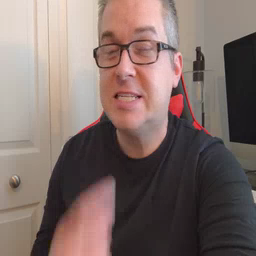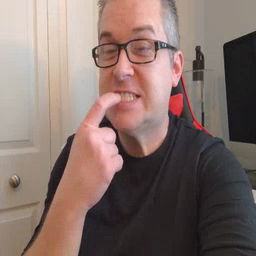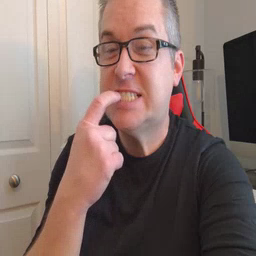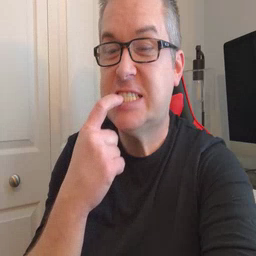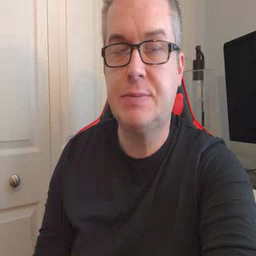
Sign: glasswindow